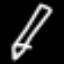
Label: pencil